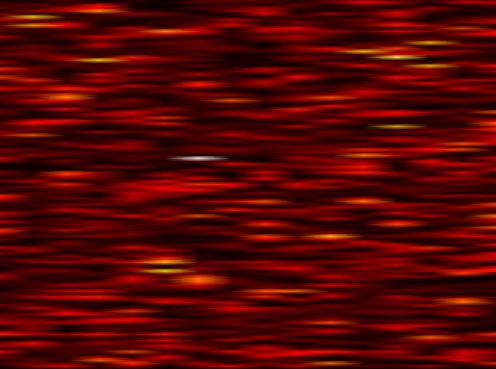
Label: WOLA